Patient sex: M
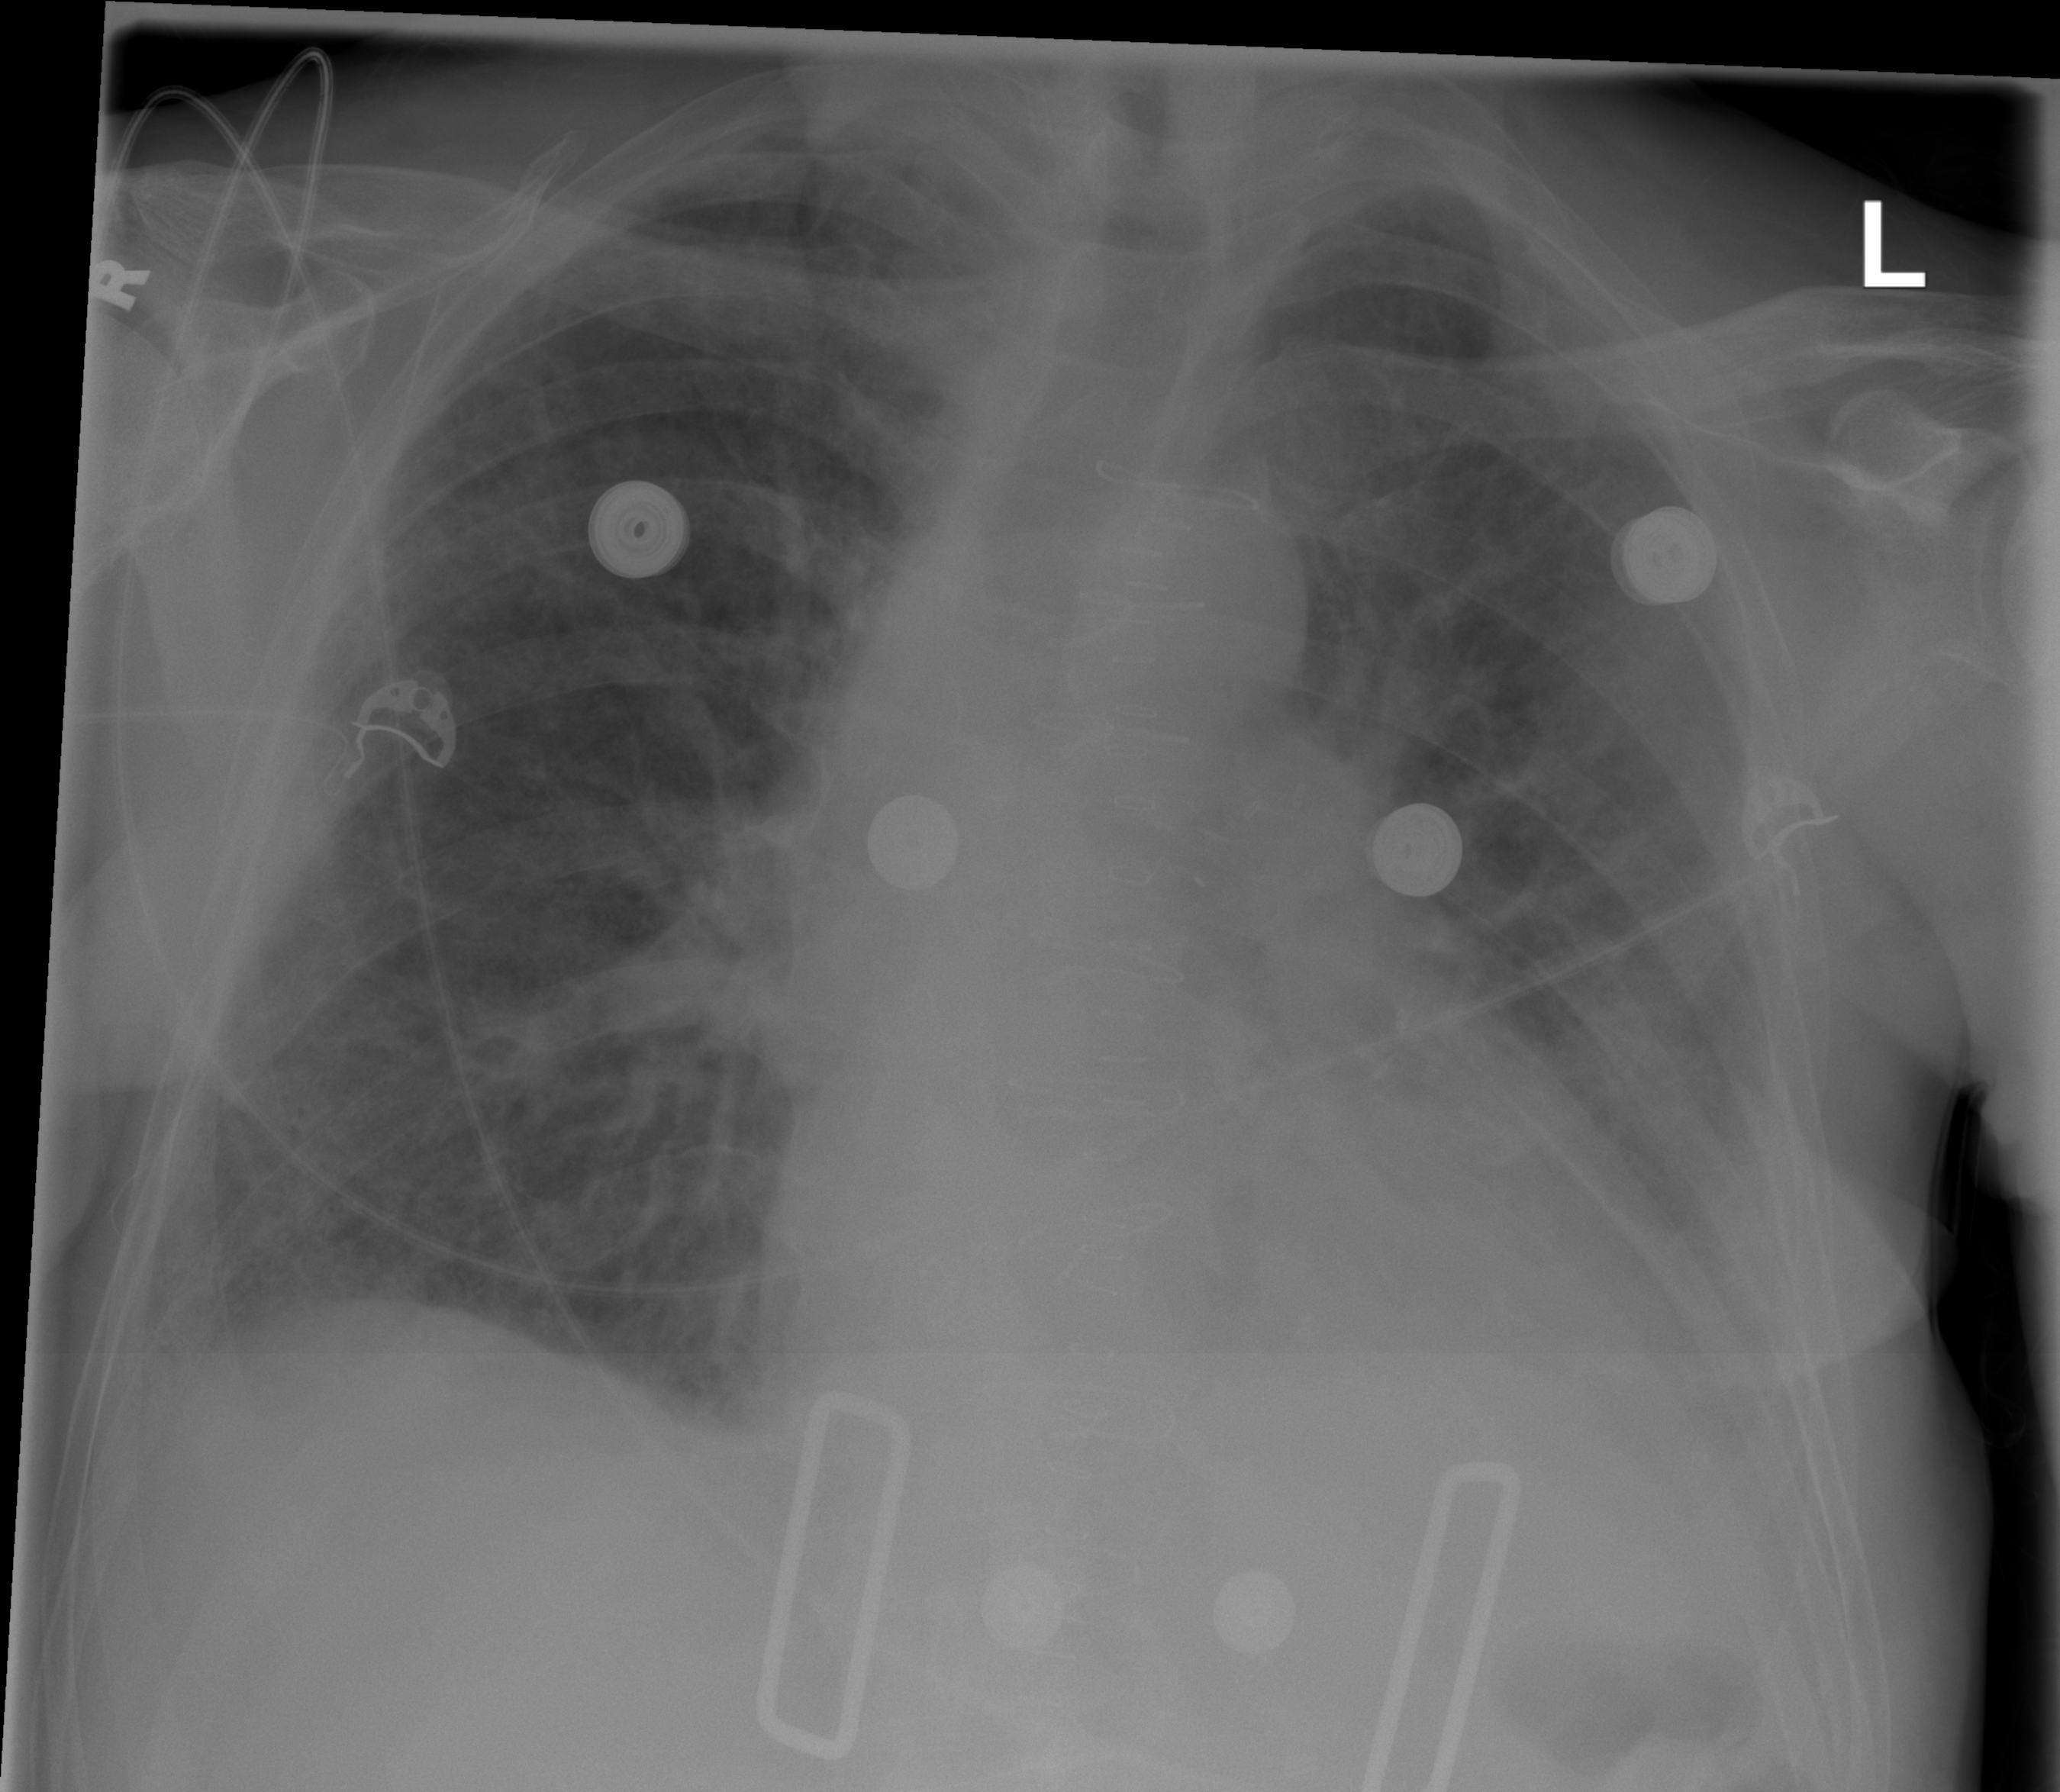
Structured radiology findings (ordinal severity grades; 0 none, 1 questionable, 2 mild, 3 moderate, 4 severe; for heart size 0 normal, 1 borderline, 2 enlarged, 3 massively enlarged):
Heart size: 2
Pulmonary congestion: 2
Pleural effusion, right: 0
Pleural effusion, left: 2
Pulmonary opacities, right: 1
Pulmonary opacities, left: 1
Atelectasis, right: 2
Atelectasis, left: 2